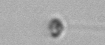
Label: flagellate